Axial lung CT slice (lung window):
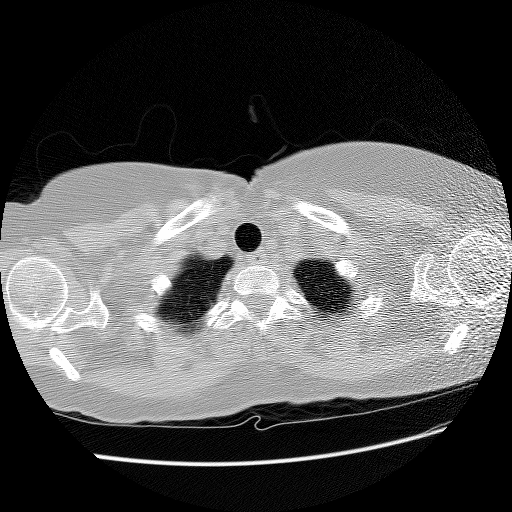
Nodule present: no